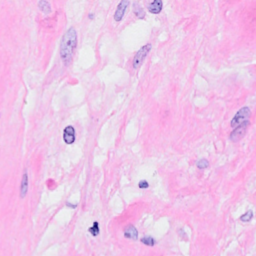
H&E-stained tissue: Breast